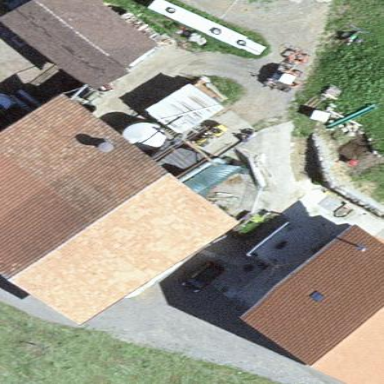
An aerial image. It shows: Farm with farmyard.